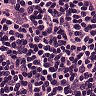
Metastatic tissue present: no